Question: As of now I get the error message class not fount yadiyadiyada, seen in the following image.
I am in the web.xml of my server and at the bottom is the mapping. In the solution explorer, the servlet is login.java. (I am assuming the url pattern and servlet name are correct...they did not give an error)
I now know the correct path to my servlet. Thank you, but it was apparently not the issue. Any body know what could cause this error?

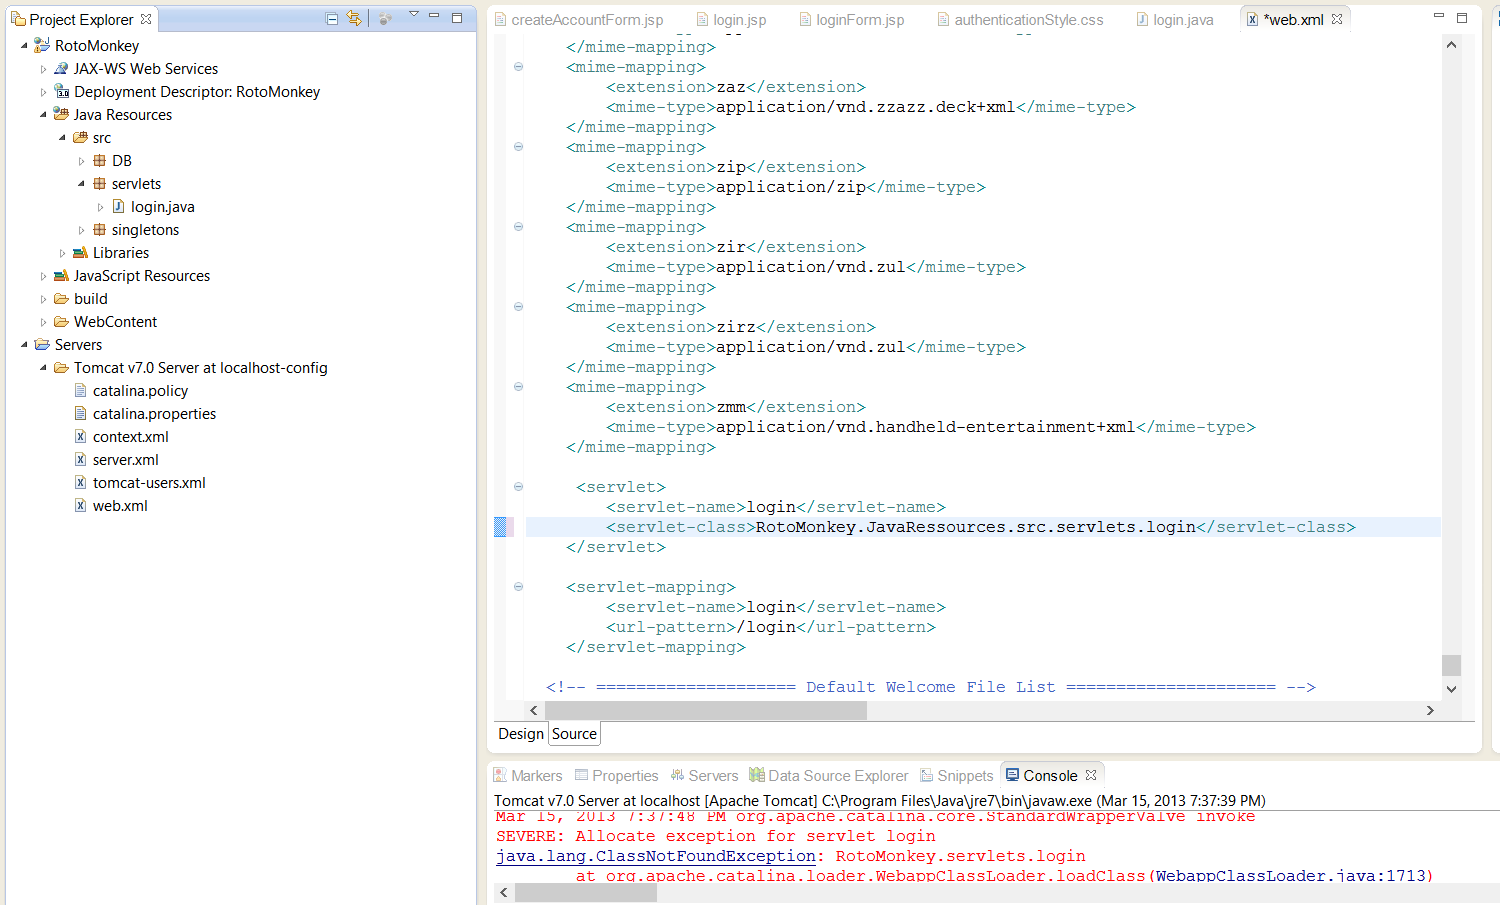
Answer: I solved the problem by creating my own web.xml file in my projects WEB-INF folder and then making the form action "login", the url-pattern "login" and the servlet name "login".
edit
I also correctly set the path to servlets.java